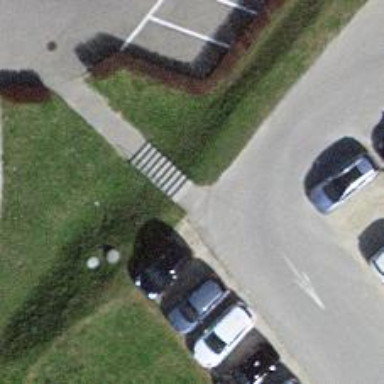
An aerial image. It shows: Road with steps.